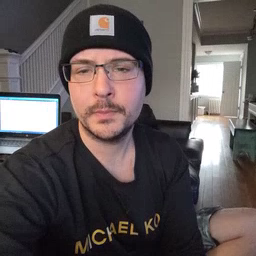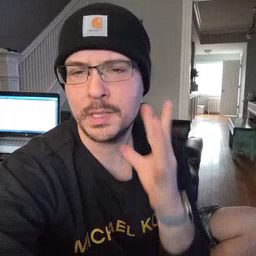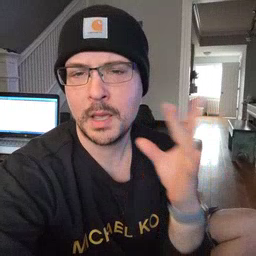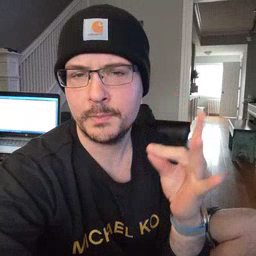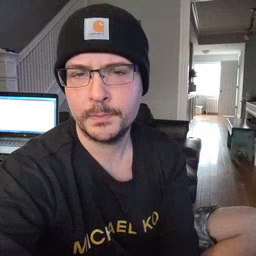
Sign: cat